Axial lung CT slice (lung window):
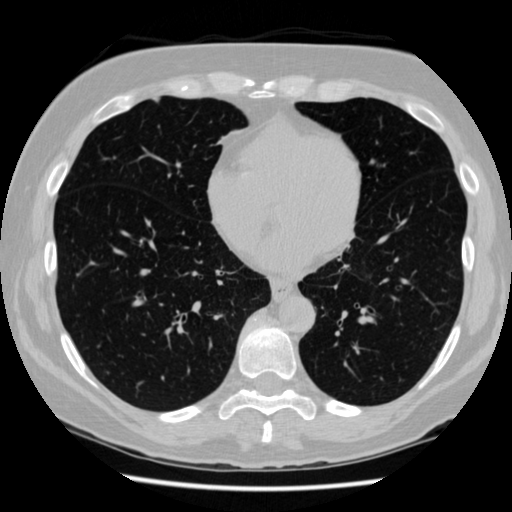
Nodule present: no